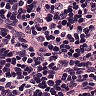
Metastatic tissue present: no